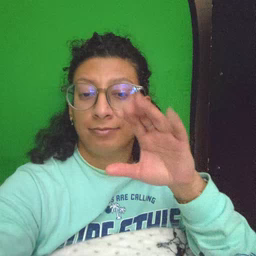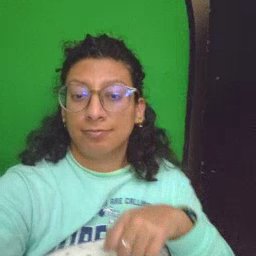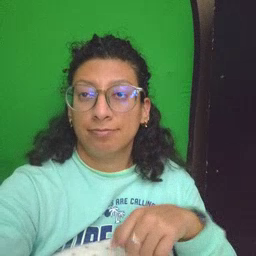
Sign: weus